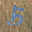
Label: 5